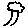
Label: tree